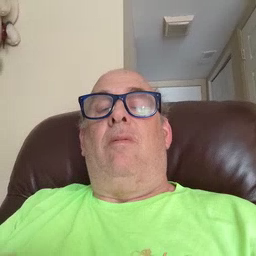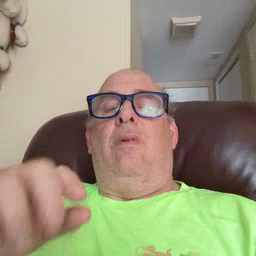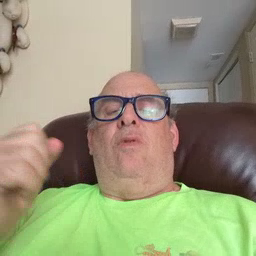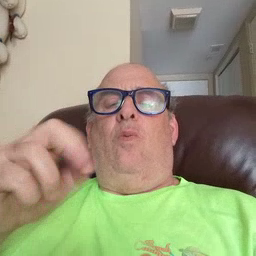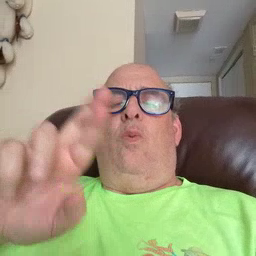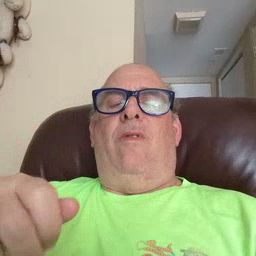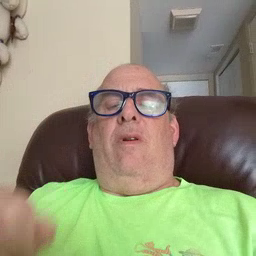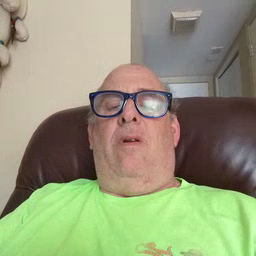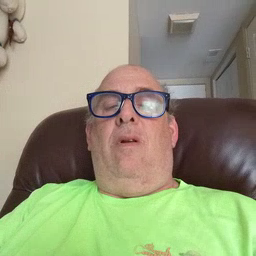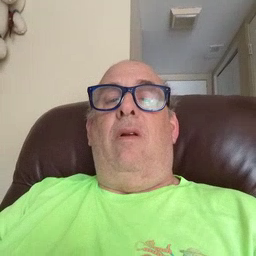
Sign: refrigerator